Question: I'm doing the synchronization between the two lists.
'IList<Event> GoogleEvents' and 'Table<myEvent> DB.Events;'
On google side i'm using <URL>
'''
String Summary,
String Description,
EventDateTime Start,
EventDateTime End,
Event.RemindersData Reminders;
'''
On db side like this

my code is like this
'''
foreach (myEvent item in DB.Events)
{
if (item.GoogleID == "" || item.GoogleID == null)// i add event my db
{
//Add dbEvent to google and save id to googleid column
}
}
foreach (Event item in myGoogleCalendar.Items)
{
if (DB.Events.Where(o => o.GoogleID == item.Id).Count() == 0)// i add event google
{
//Add googleEvent to dbEvent
}
else
{
//This event also existing in two server
myEvent dbEvent = DB.Olaylar.Where(o => o.GoogleID == item.Id).First();
if(item.Updated.Value == dbEvent.UpdateTime) continue;//Same
if (item.Updated.Value > dbEvent.UpdateTime)
{
//Google event is new
}
else
{
//dbEvent is new
}
}
}
'''
:
Where should I add deleting events part and how ?
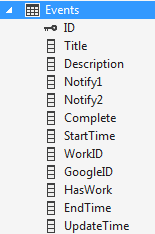
Answer: The problem is not to implement a delete synchronization, but to recognize, whether the event has been deleted in one list or added to the other list.
I recommend not to delete events from the DB.Events list, but to mark them as deleted.
Therefore, you need a flag
'''
bool IsDeleted = false;
'''
in your type 'myEvent'.
In Google list (I assume you use <URL> you don't have such a flag. So your algorithm needs to be a bit tricky.
So you need the first synchronize from the Google list
'''
foreach (Event item in myGoogleCalendar.Items)
{
if (DB.Events.Where(o => o.GoogleID == item.Id).Count() == 0)
{
// create new DB event from Google event, because since it is
// not in the DB.Events list, it has not been deleted there earlier,
// else there would be an event with IsDeleted=true
}
else
{
//This event exists in both
myEvent dbEvent = DB.Events.Where(o => o.GoogleID == item.Id).First();
if (dbEvent.IsDeleted)
{
// delete Google event, since the flag in DB.Events list shows that
// it existed earlier and has been deleted in DB.Events list.
}
else
{
if(item.Updated.Value == dbEvent.UpdateTime) continue;//Same
if (item.Updated.Value > dbEvent.UpdateTime)
{
// update DB event
}
else
{
// update Google event
}
}
}
}
'''
Then your synchronize from your DB.Events list
'''
foreach (myEvent item in DB.Events)
{
if (!item.IsDeleted && string.IsNullOrEmpty(item.GoogleID))
{
// Create new Google Event from DB event
}
else if (!item.IsDeleted && !string.IsNullOrEmpty(item.GoogleID))
{
// Mark DB event as deleted
item.IsDeleted = true;
}
}
'''
This works in the scenarios
- - - -